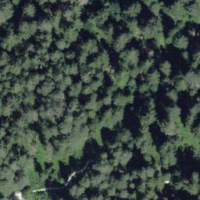
EUNIS habitat code: 45
Species observed at this site:
Amelanchier ovalis
Rubus saxatilis
Campanula rotundifolia